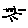
Label: sun